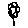
Label: flower